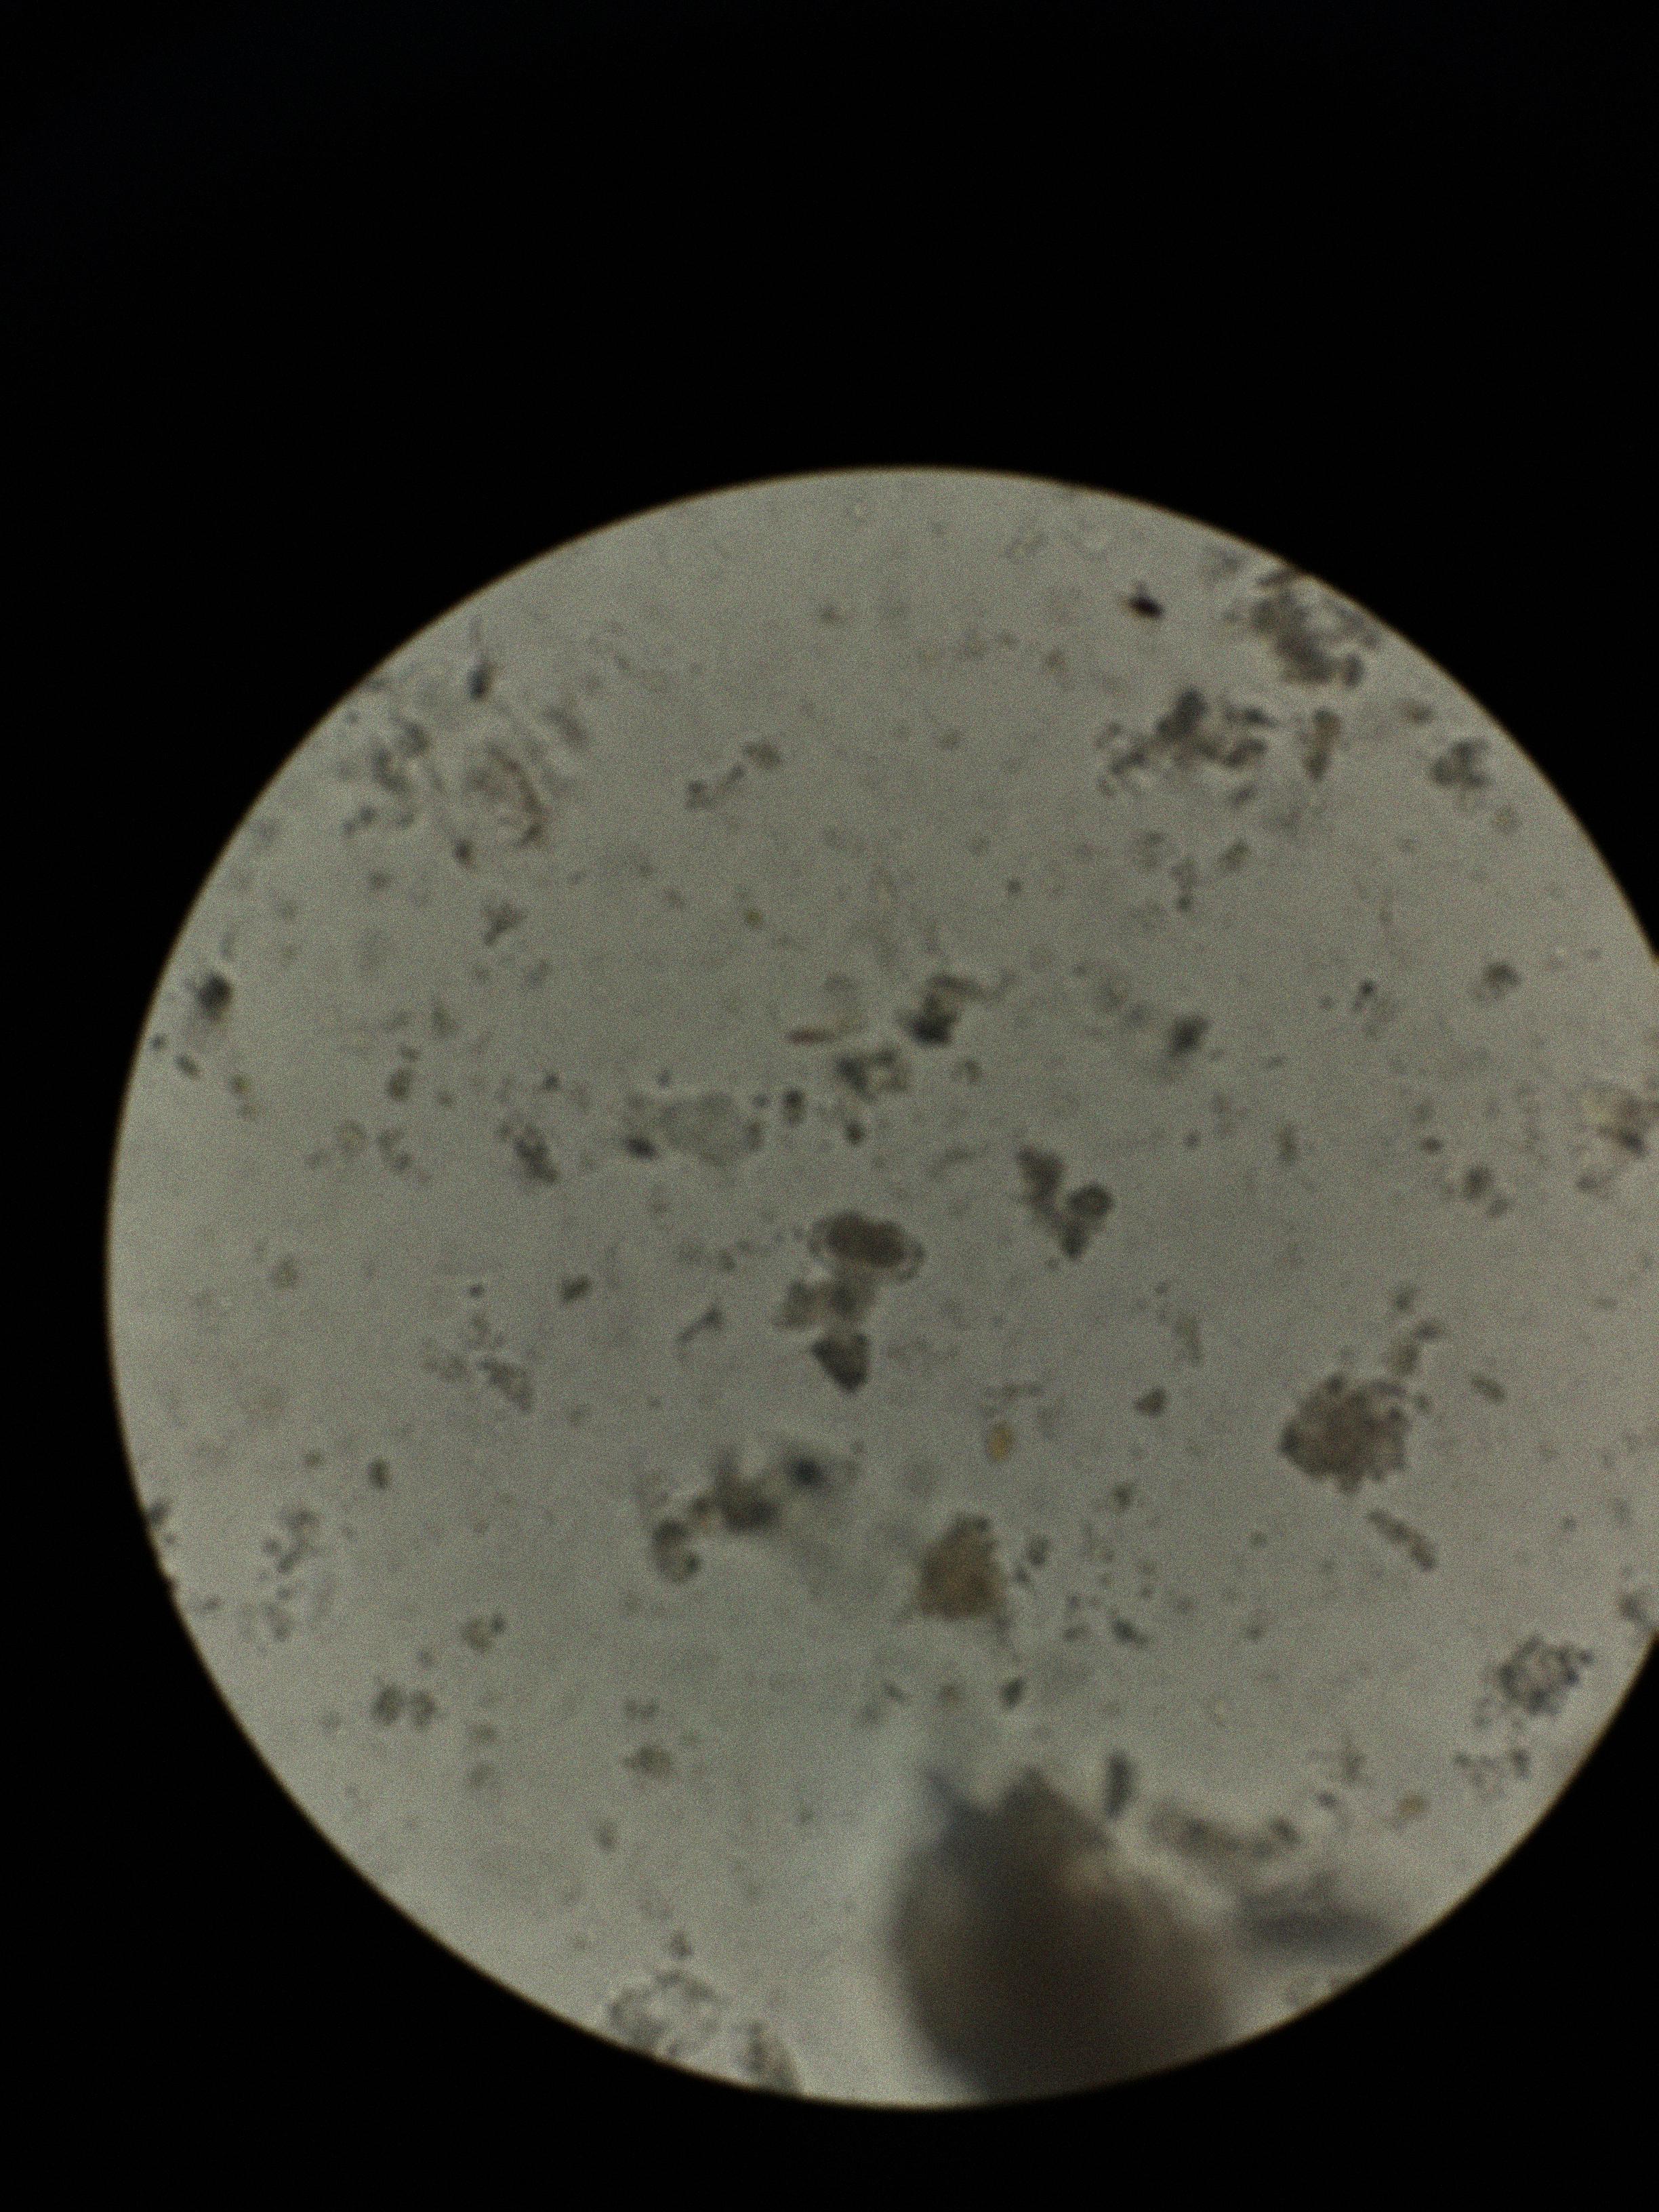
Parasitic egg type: Capillaria philippinensis